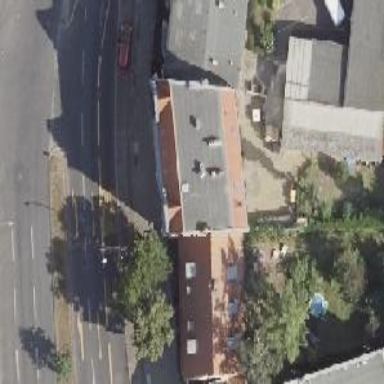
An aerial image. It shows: Building consisting of apartments with double saltbox roof shape.